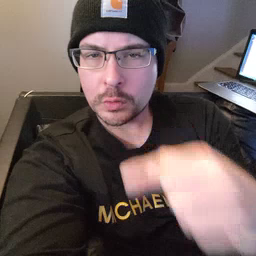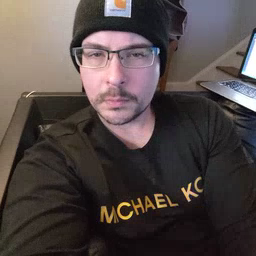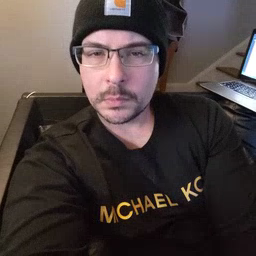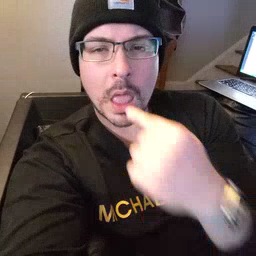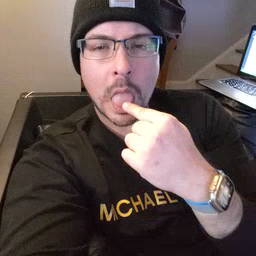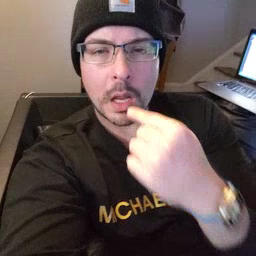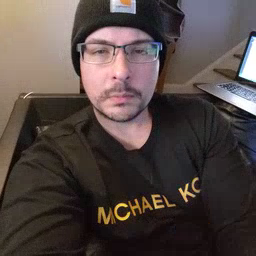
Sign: tongue